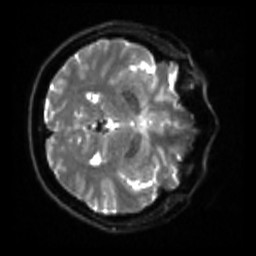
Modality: sbref
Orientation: axial
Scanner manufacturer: siemens
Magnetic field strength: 3 T
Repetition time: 4 s
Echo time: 0.0594 s